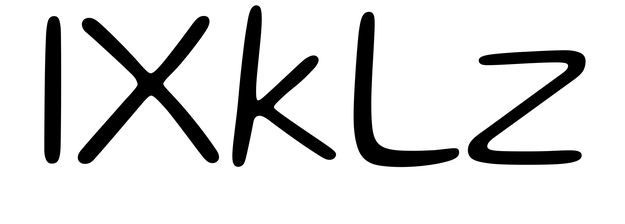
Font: Gluten_ExtraLight